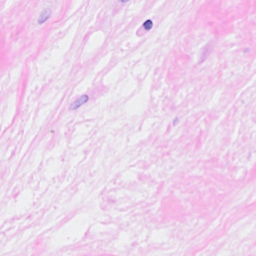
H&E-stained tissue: Breast